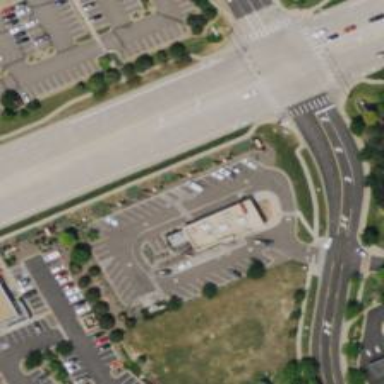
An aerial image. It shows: Parking space is available.